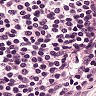
Metastatic tissue present: no